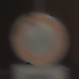
Verkehrszeichen: VerbotFahrzeugeAllerArt
Zusatzzeichen unten: BesondereFahrzeugeUndTransportgueter6
Umgebung: Outdoor, Urban
Tageszeit: SunriseSunset
Wetter: Clear
Licht: Natural
Jahreszeit: NotSpecified
Kontrast: MediumContrast